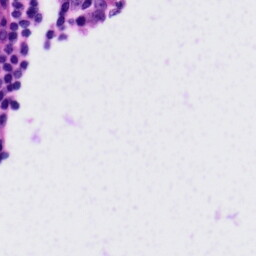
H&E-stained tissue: Tonsil